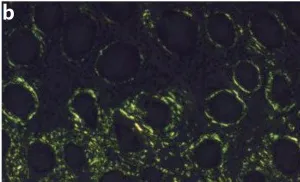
(b): Green birefringence of colon mucosa was observed by polarisation microscopy.
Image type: pathology (congo_red)